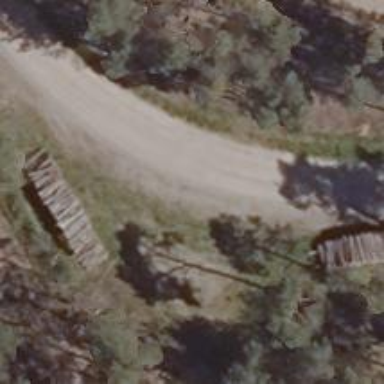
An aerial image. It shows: Service road with gravel surface of grade 2 track type.